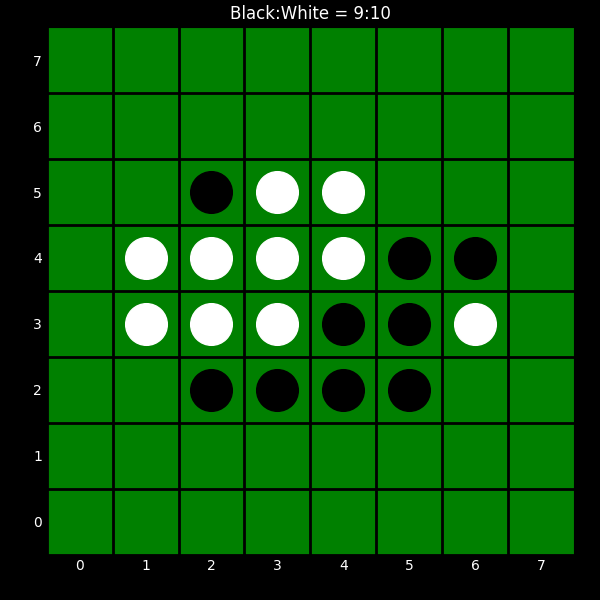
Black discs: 9
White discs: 10